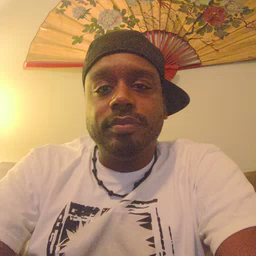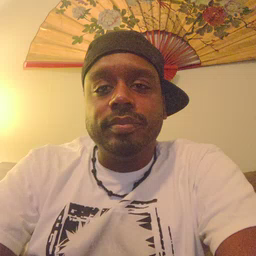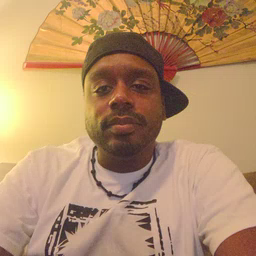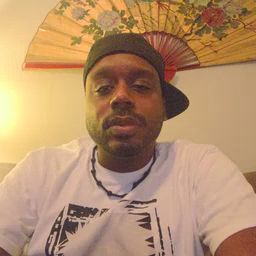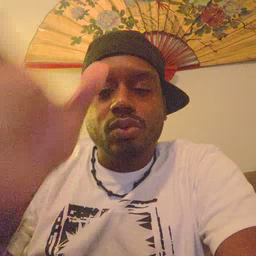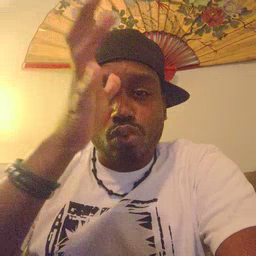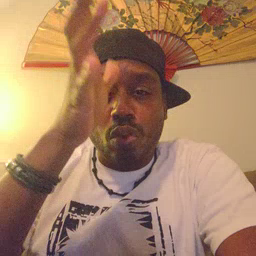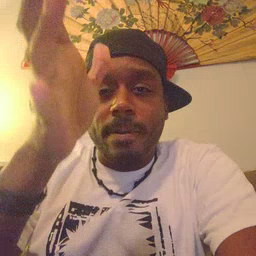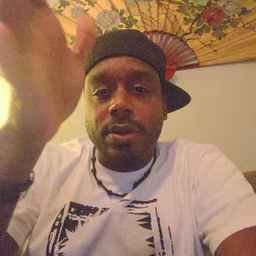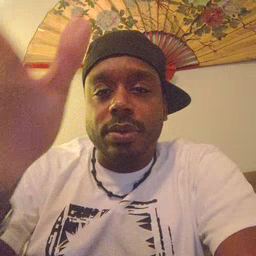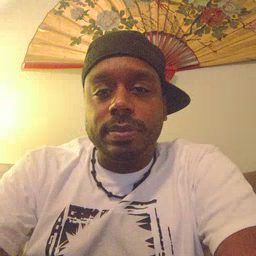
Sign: grandpa